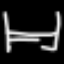
Label: bed